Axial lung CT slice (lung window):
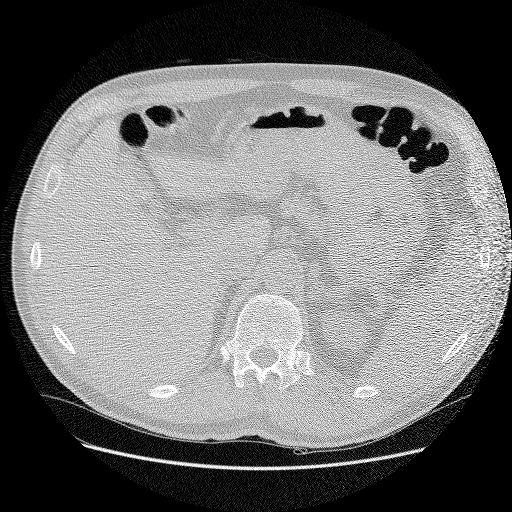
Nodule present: no